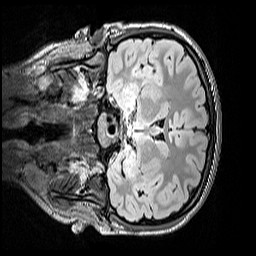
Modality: FLAIR
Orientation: coronal
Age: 11
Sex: female
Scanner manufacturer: siemens
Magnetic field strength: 3 T
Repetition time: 5 s
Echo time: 0.388 s